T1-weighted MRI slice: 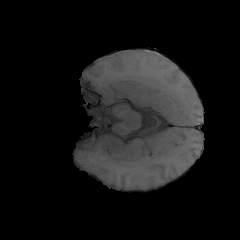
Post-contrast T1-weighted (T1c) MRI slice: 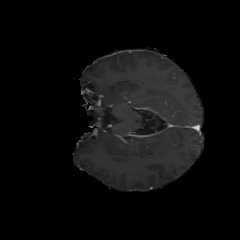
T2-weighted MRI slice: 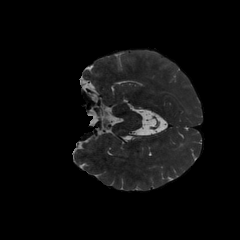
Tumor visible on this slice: no